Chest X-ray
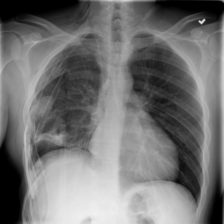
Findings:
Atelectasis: negative
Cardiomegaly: negative
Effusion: negative
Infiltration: negative
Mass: negative
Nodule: negative
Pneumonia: negative
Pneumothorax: positive
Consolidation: negative
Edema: negative
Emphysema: positive
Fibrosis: negative
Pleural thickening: negative
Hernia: negative